Chest X-ray:
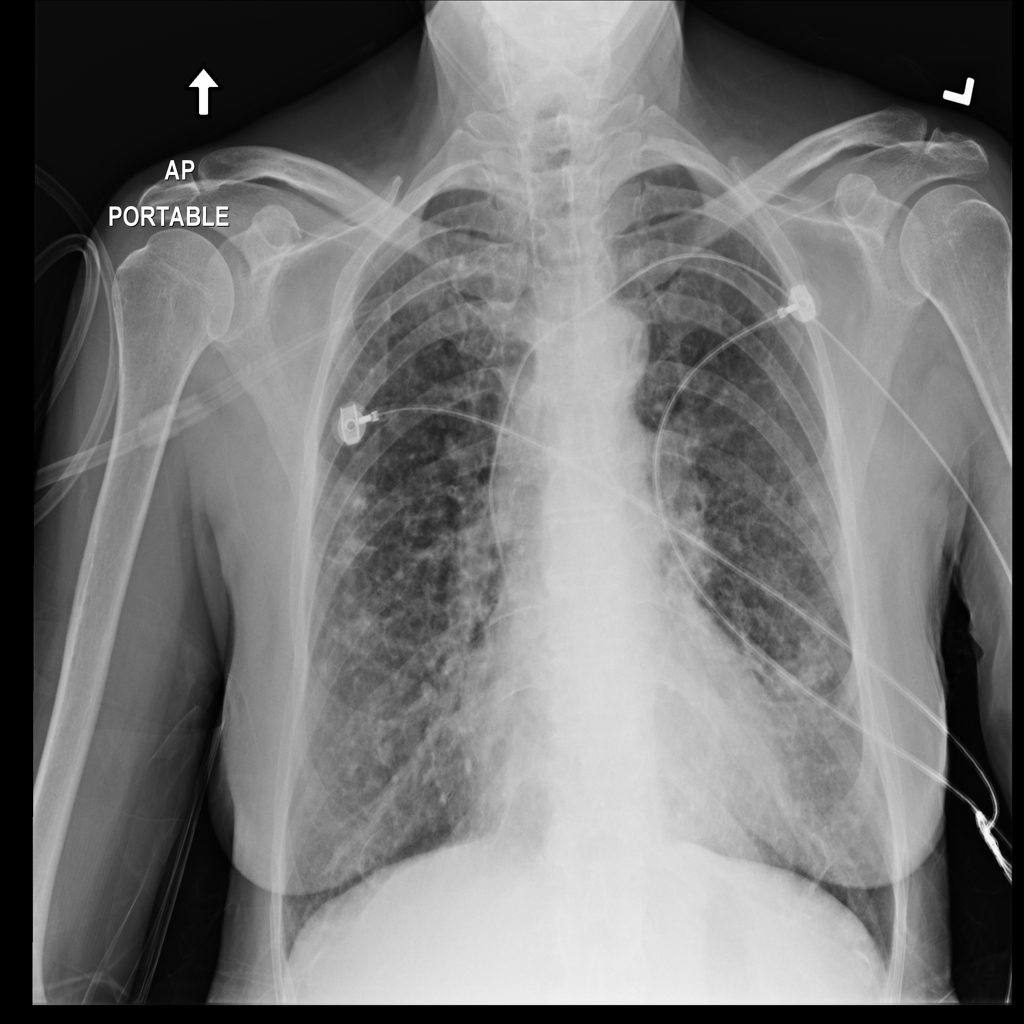
Findings: Consolidation
No abnormal finding: no